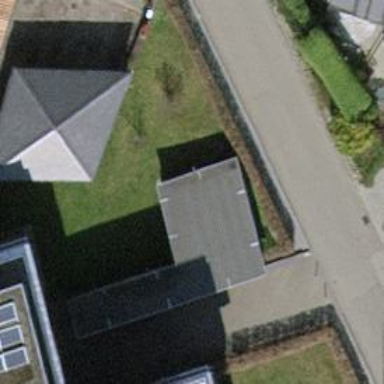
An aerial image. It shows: Light grey roof on building.